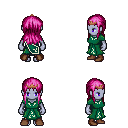
a pixel art fantasy rpg character, female body template, dark elf, purple skin, sash dress, gold greaves, pink unkempt hairstyle, bronze tiara, brown shoes, four views (front, back, left, right), 2x2 character sprite sheet, small pixel art, hard edges, no anti-aliasing